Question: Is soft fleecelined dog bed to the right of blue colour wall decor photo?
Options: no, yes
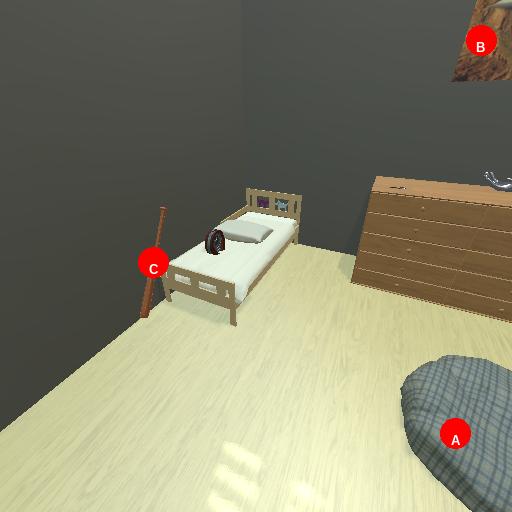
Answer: no